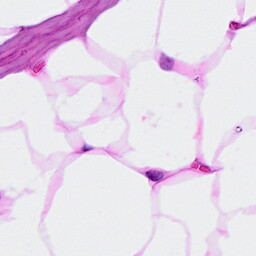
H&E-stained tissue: Breast